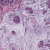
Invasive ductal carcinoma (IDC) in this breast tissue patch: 1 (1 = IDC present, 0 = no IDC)